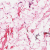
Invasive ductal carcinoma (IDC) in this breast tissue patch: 0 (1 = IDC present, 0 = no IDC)